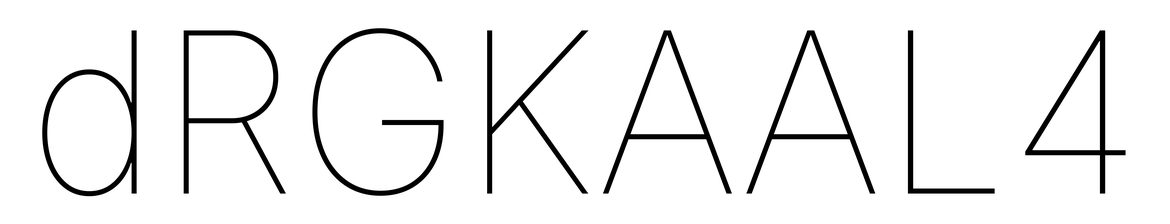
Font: Inter_Thin